Question: Calculate the area of the minimum circumscribed circle of all polygons in the graph, and keep the result as an integer
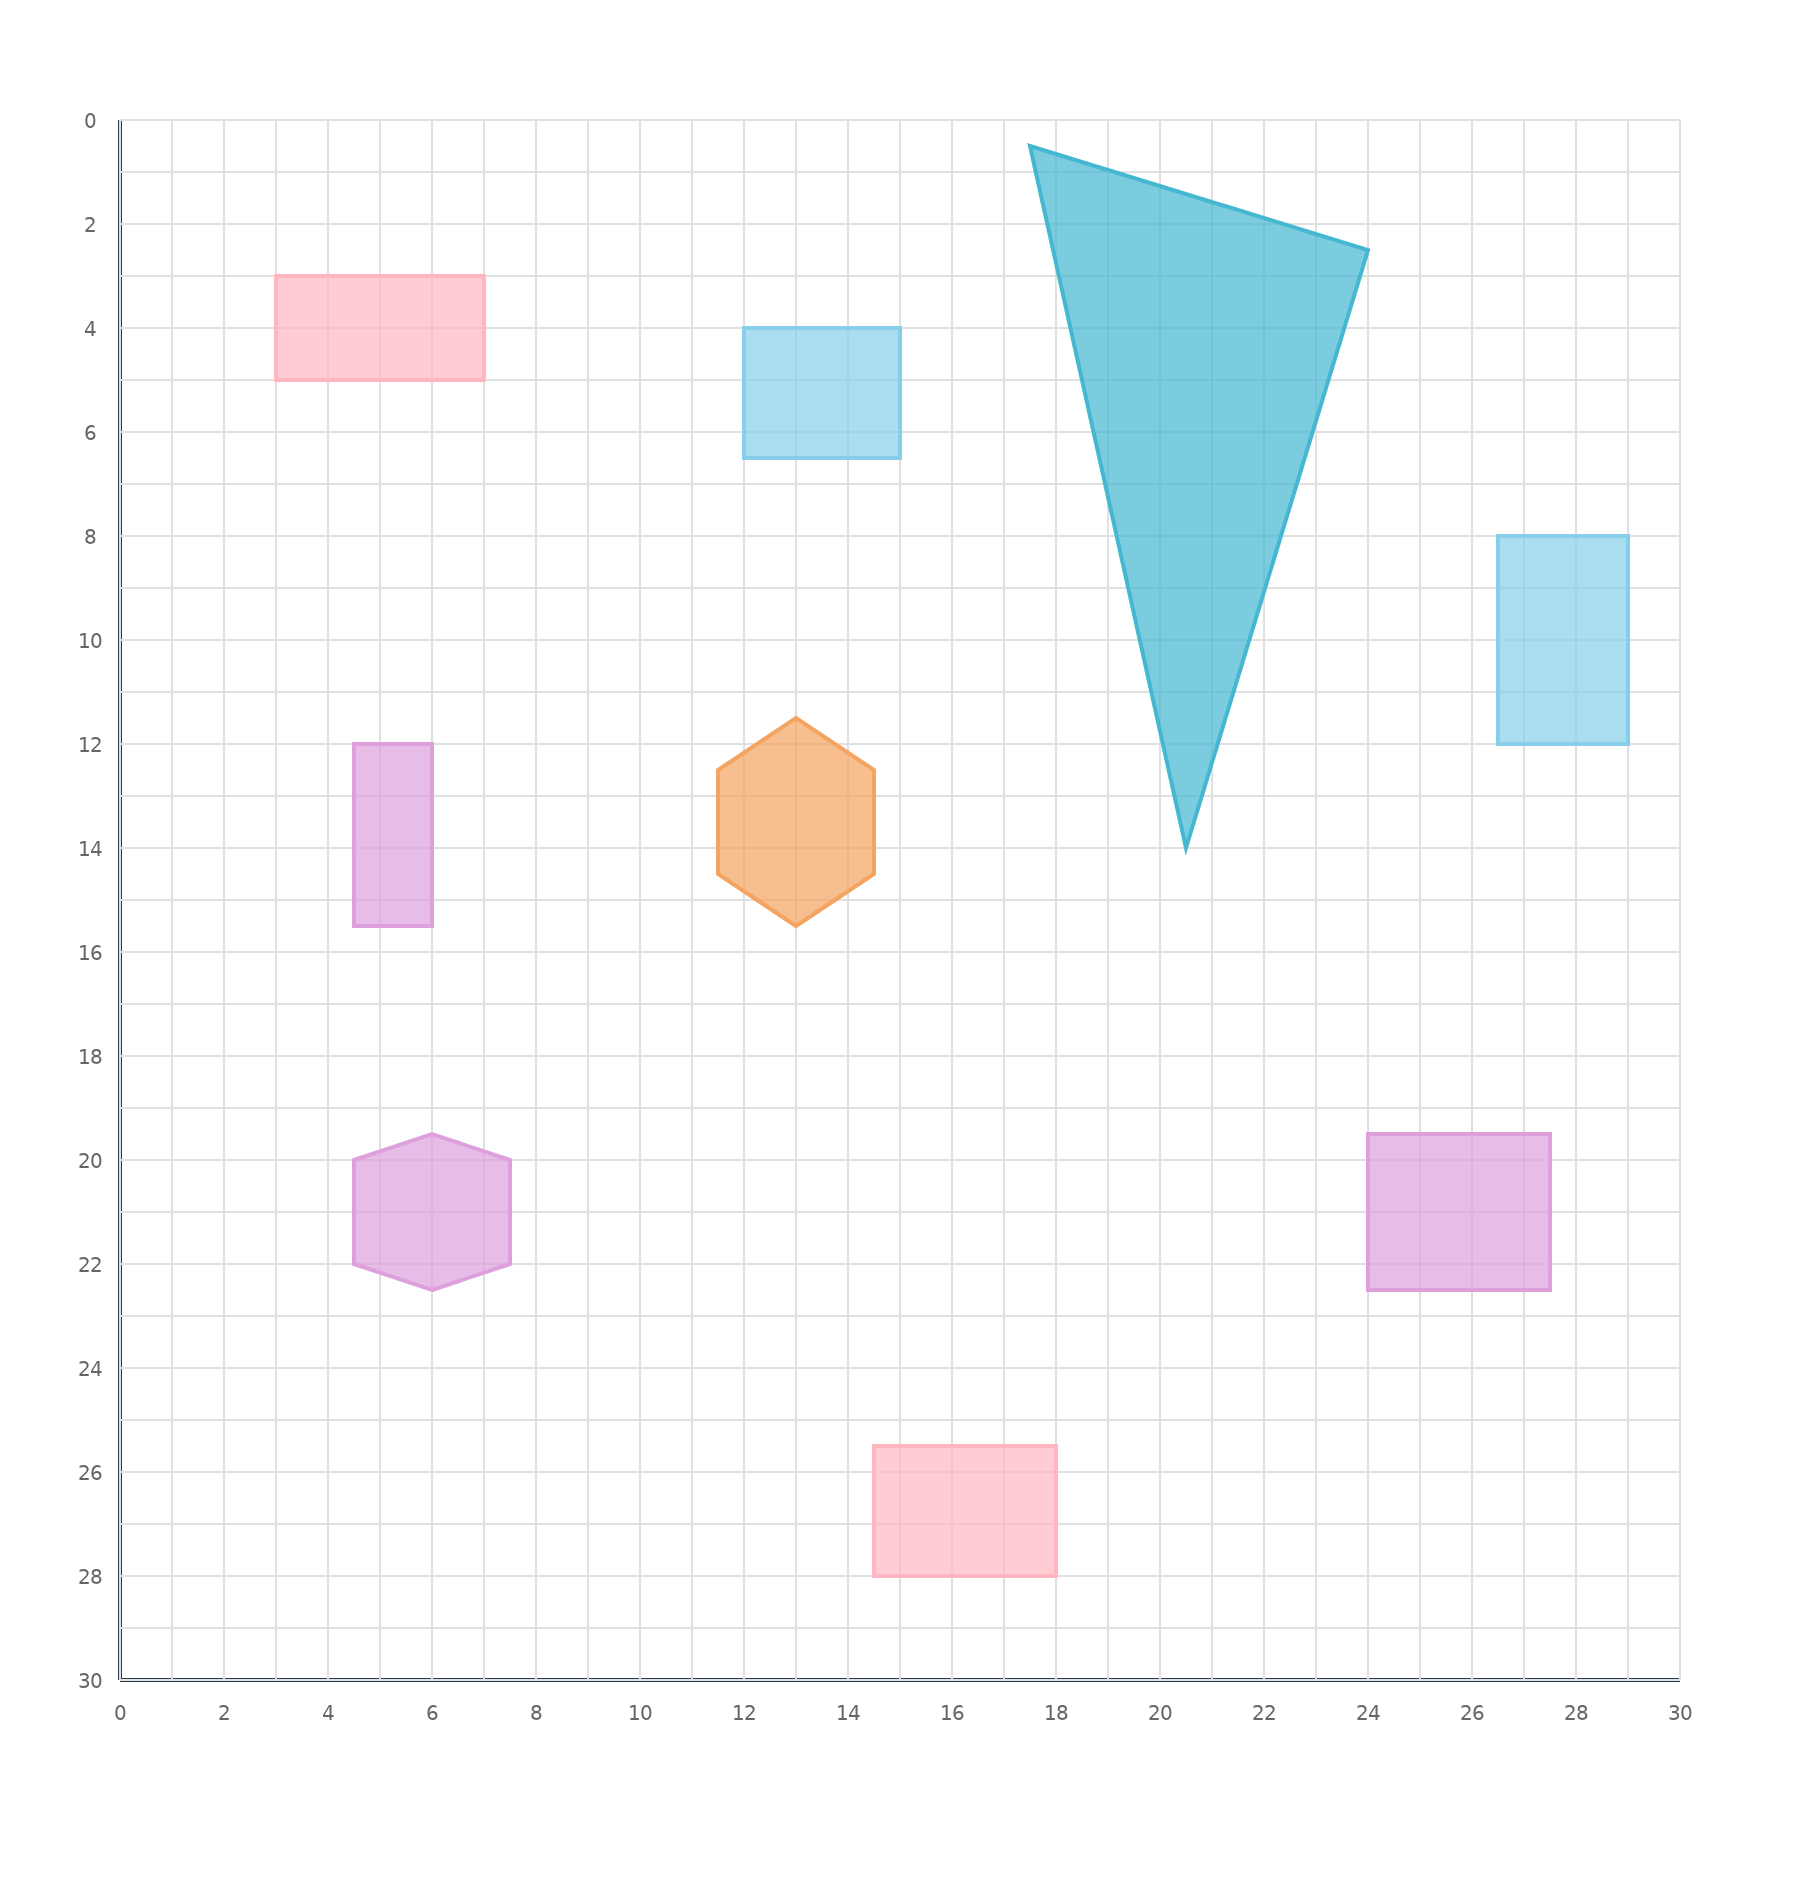
Answer: 770